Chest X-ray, PA view. Patient: 31 years old, sex M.
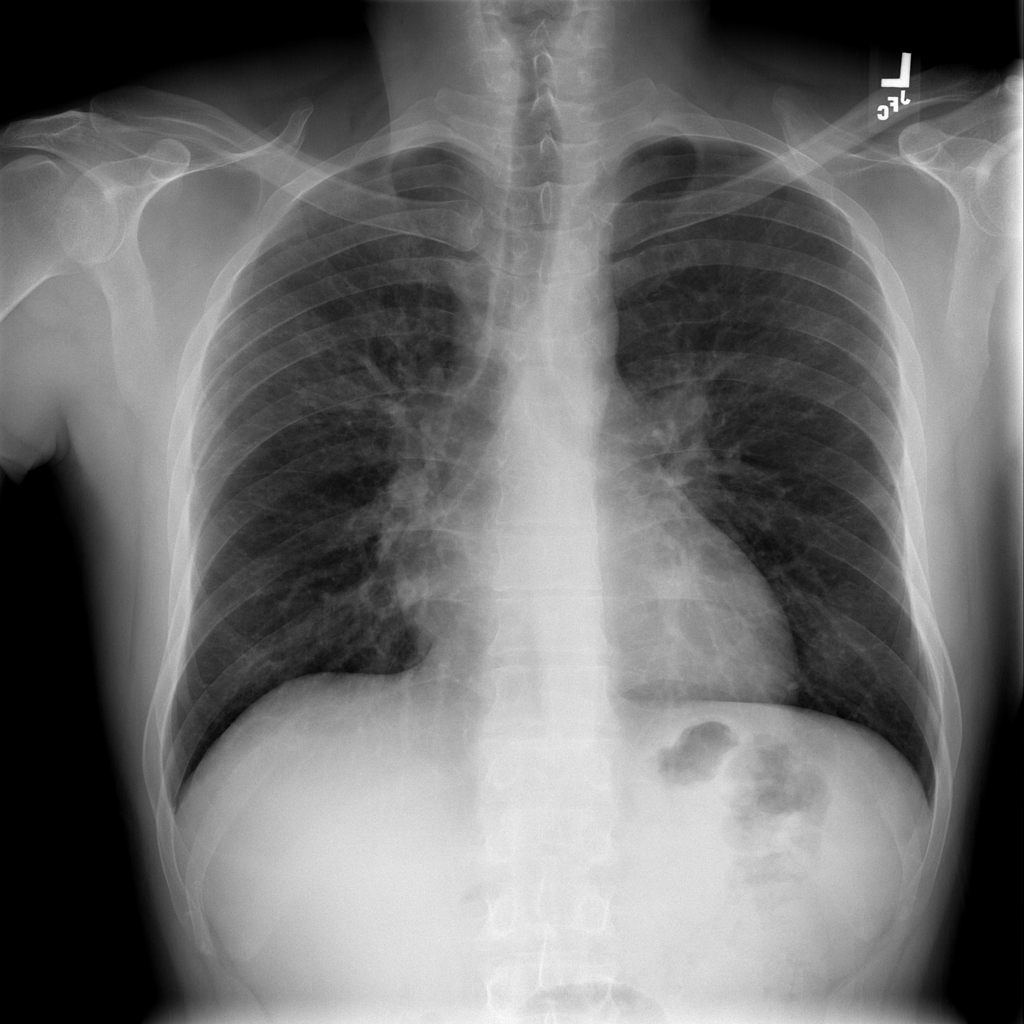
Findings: No Finding